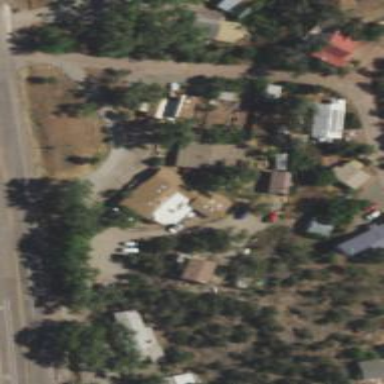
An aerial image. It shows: Veterinary facility.